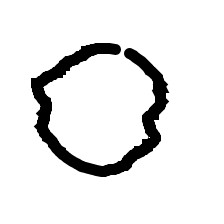
Shape: circle